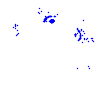
Particle: electron